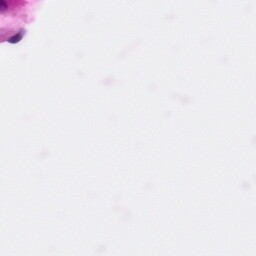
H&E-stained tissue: Pancreatic